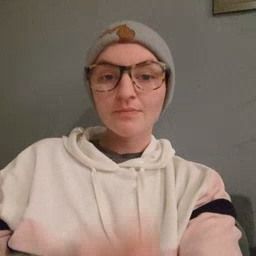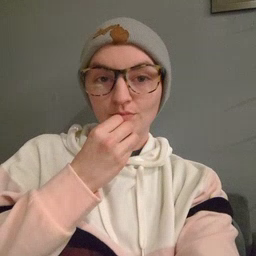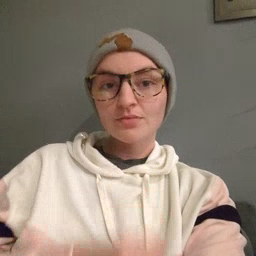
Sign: food